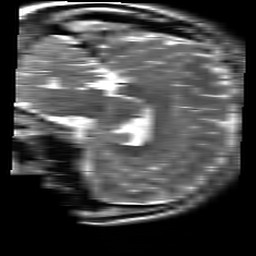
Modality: T2w
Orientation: sagittal
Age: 22
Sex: male
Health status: healthy
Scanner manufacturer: siemens
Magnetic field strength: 3 T
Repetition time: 4.01 s
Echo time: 0.116 s